Chest X-ray. View position: AP
Patient age: 47
Patient sex: F
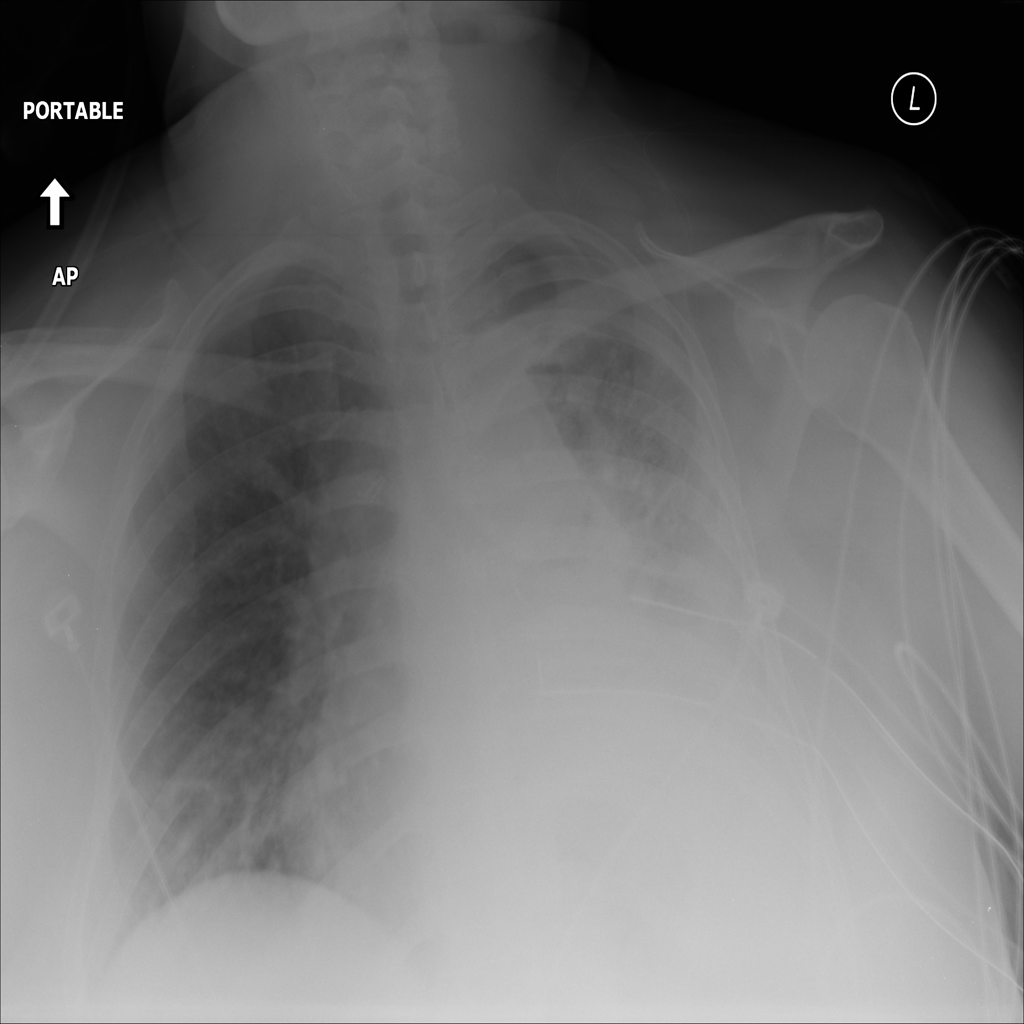
Finding: Pneumothorax